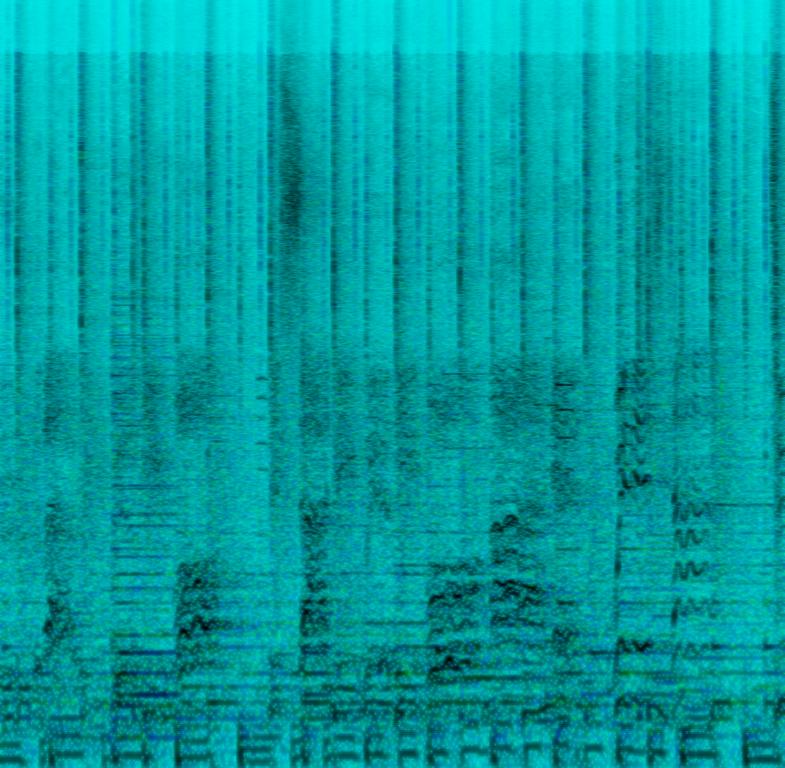
Male singers sing this vocal harmony. The song is medium fast tempo with a groovy bass line, steady drumming rhythm, piano accompaniment and guitar rhythm. The song is devotional and congregational. The song is a classic Christian praise hit.